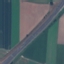
Land use / land cover: Highway